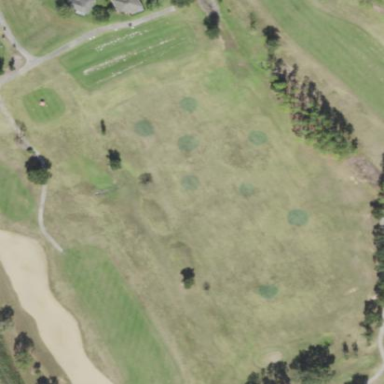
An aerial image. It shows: Driving range for golf practice.